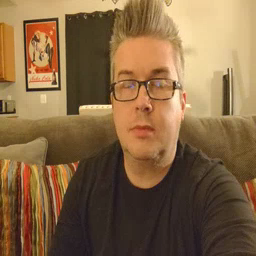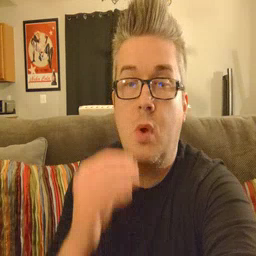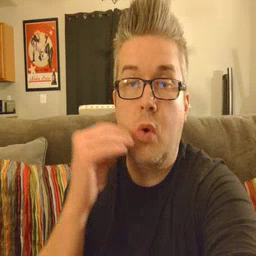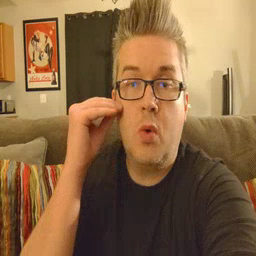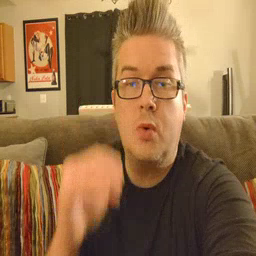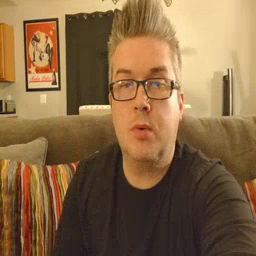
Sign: home